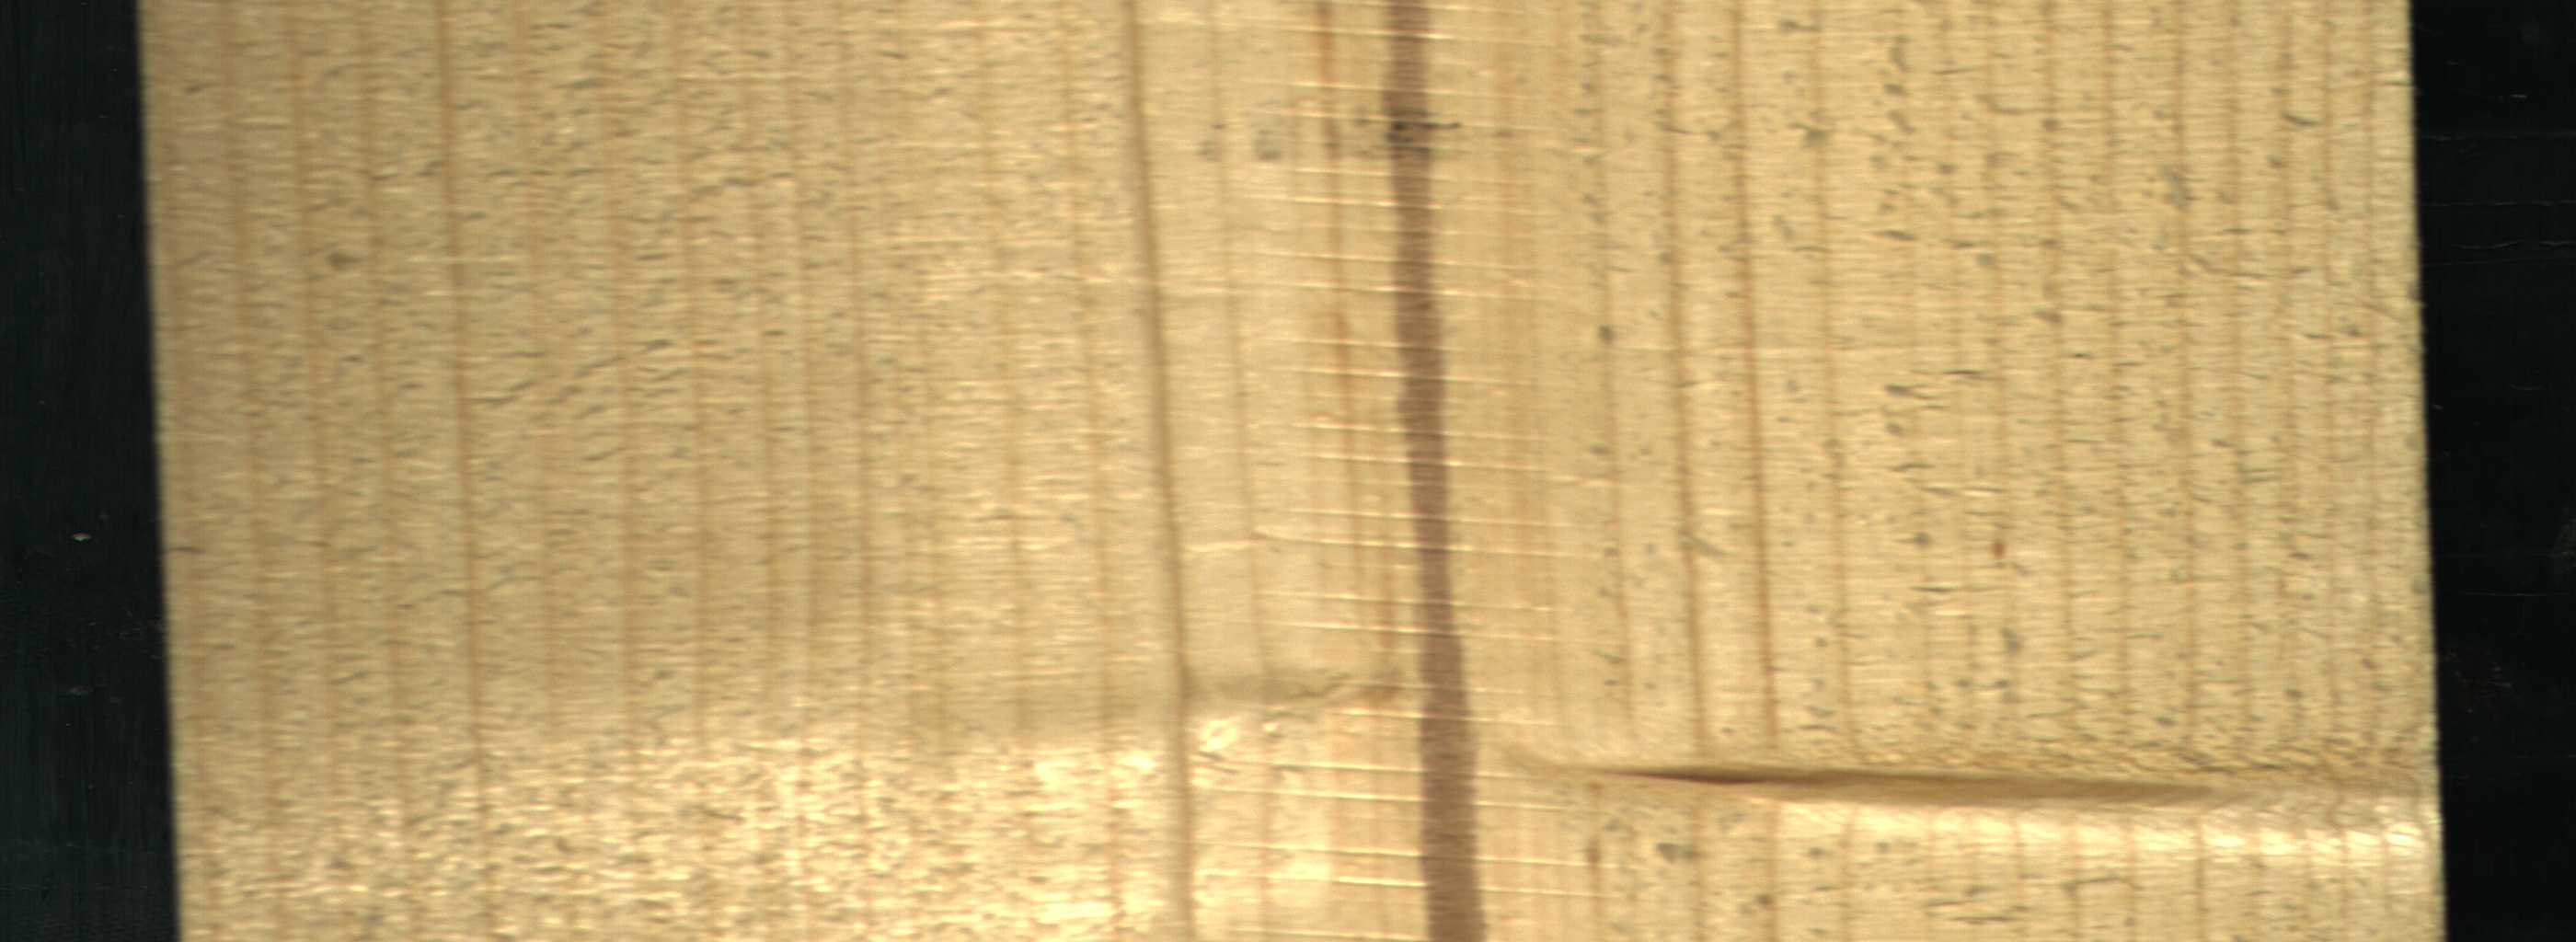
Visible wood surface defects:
Marrow
Live_Knot